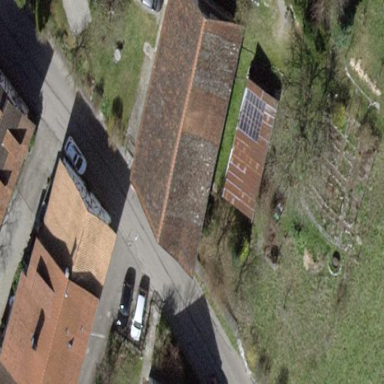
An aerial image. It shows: Barn.